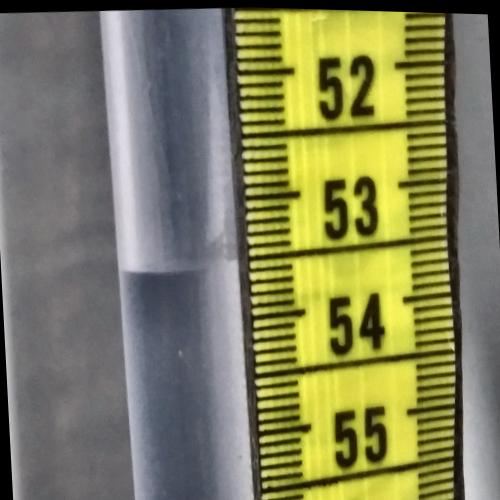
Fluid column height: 53.6 cm